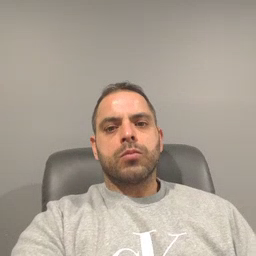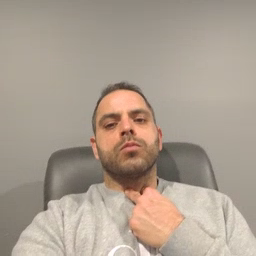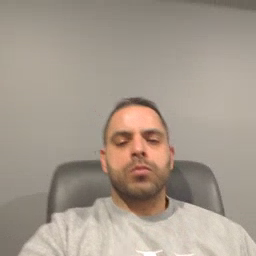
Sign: stuck